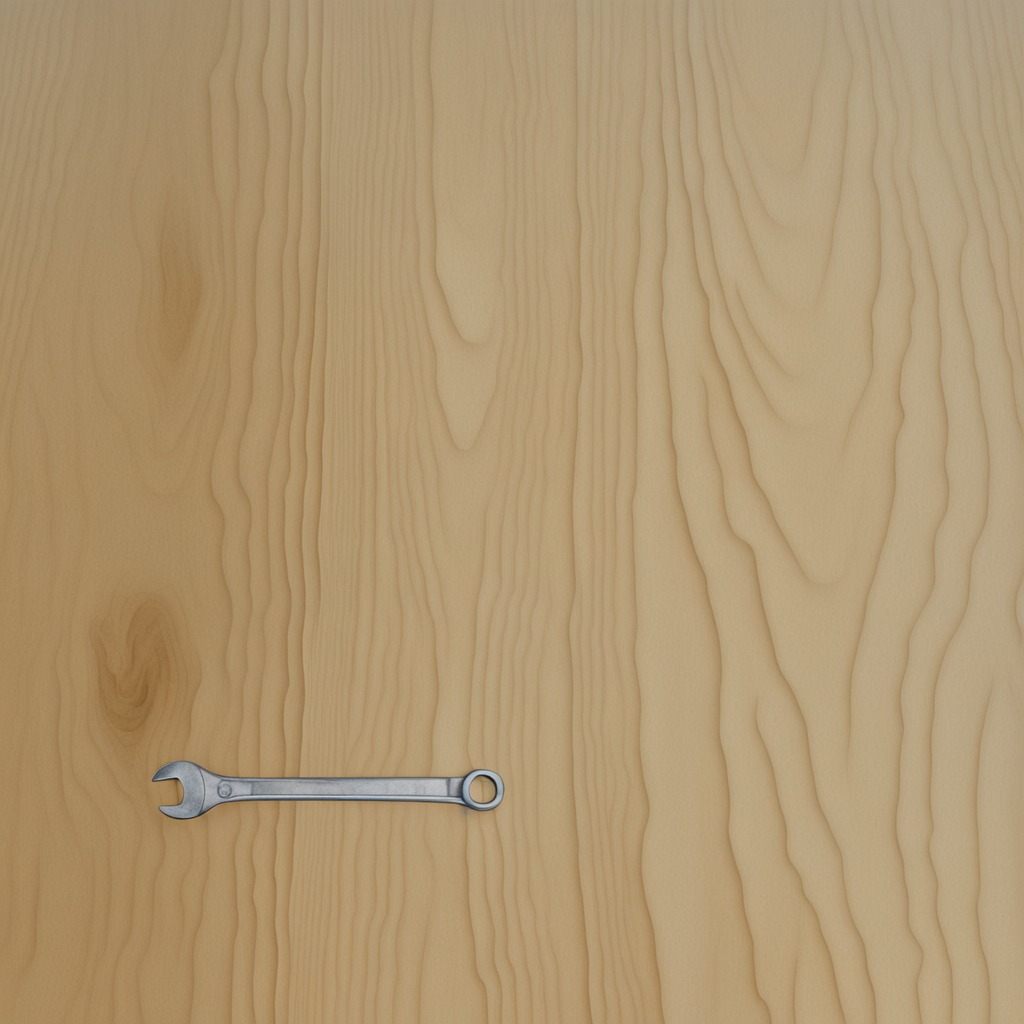
An wrench lies on the plywood surface in a paint workshop lit by afternoon window light.